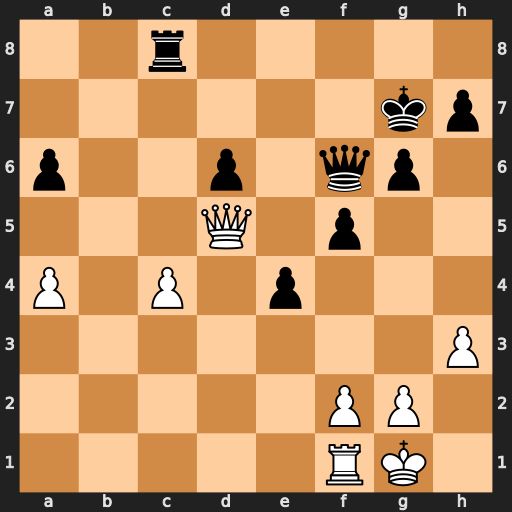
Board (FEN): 2r5/6kp/p2p1qp1/3Q1p2/P1P1p3/7P/5PP1/5RK1
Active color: w
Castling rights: -
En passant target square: -
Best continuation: Qb7+ Kh6 Qxc8